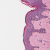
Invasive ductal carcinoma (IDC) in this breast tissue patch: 0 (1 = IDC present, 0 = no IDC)